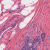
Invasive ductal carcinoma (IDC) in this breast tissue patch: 0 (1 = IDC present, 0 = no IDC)